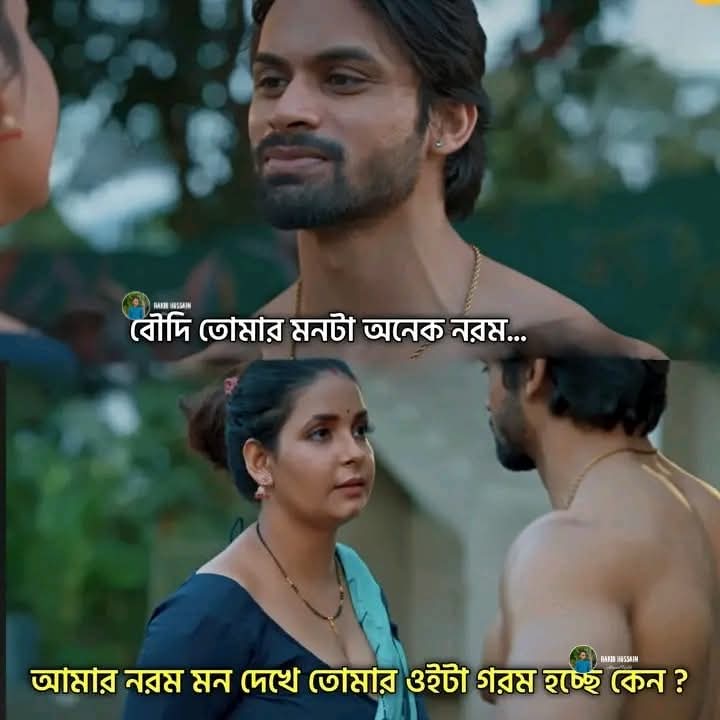
Text: বৌদি তোমার মনটা অনেক নরম...
আমার নরম মন দেখে তোমার ওইটা গরম
Label: Non Hate